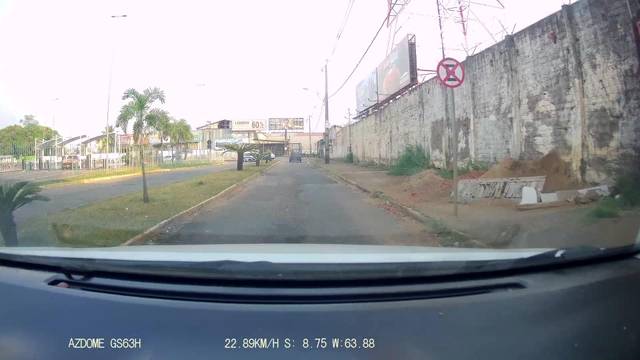
Region: Brazil
Coordinates: -8.75, -63.876